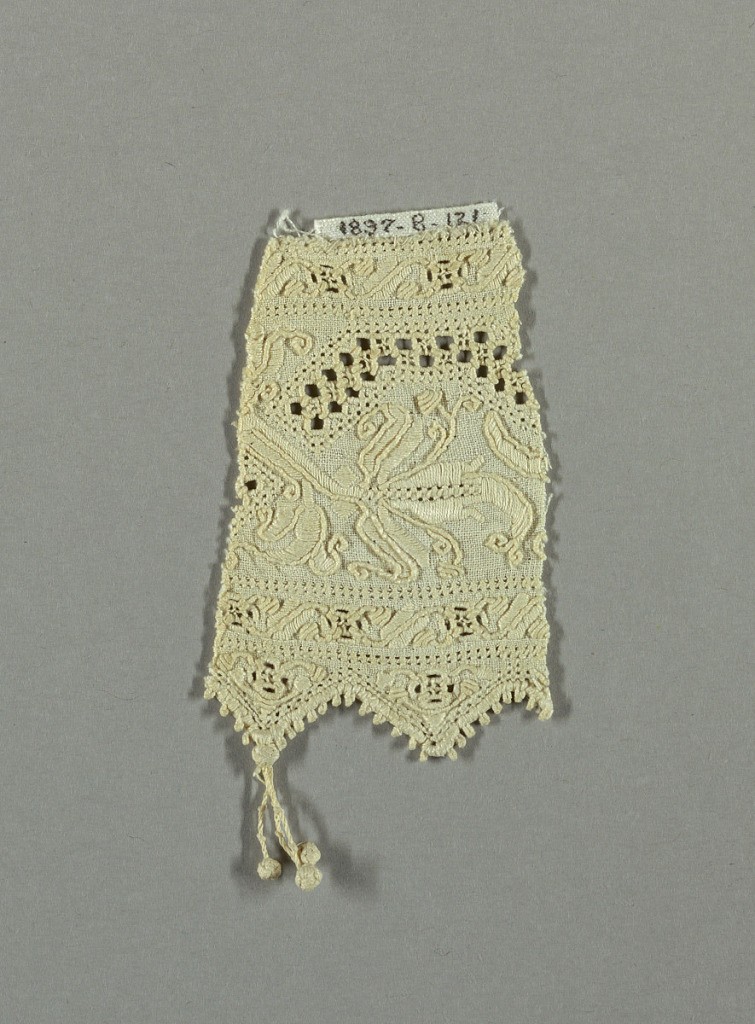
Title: Fragment
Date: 16th century
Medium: linen Technique: withdrawn element work with needlemade fillings, embroidery, minor deflected element work
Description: Fragment with a zigzag border and one tassel has a central scrolling floral vine with leaves. Smaller areas of scrolling forms above and below.